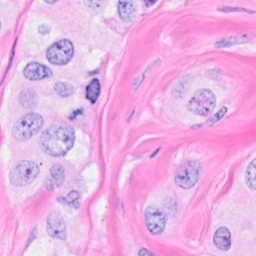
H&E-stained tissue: Breast